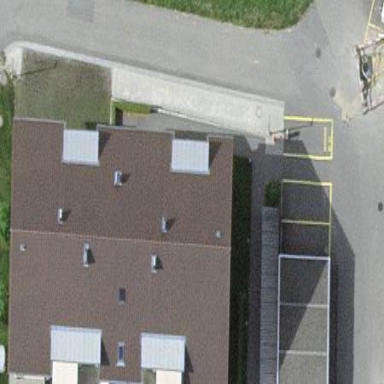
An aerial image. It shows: Residential building.